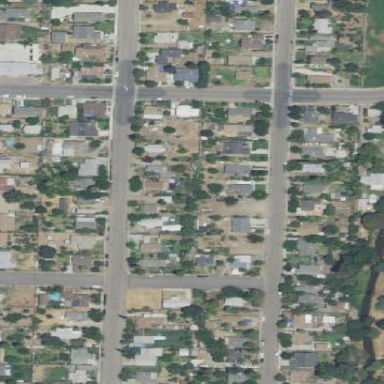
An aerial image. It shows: Single-family residential area.